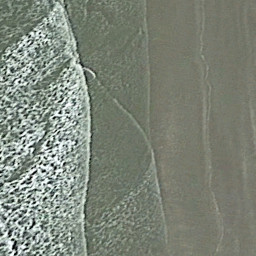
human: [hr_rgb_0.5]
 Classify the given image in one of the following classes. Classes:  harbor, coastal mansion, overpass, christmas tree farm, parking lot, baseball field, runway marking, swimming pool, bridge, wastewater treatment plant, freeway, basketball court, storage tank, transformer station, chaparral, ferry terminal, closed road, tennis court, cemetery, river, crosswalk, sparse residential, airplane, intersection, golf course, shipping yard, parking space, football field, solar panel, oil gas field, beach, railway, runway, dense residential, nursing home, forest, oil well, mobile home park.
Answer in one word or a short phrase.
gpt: beach